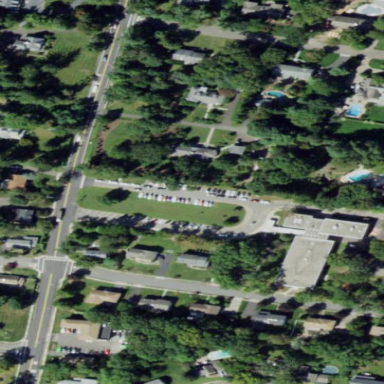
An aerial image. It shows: School.